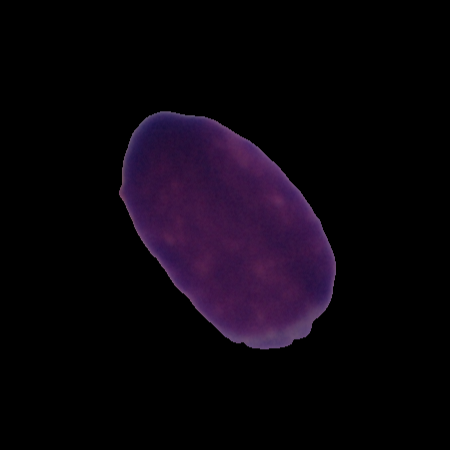
Label: healthy